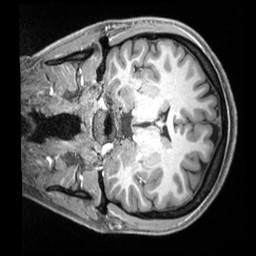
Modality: T1w
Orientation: coronal
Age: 28
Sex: female
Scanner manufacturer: siemens
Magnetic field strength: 3 T
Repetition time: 2.4 s
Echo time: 0.00226 s